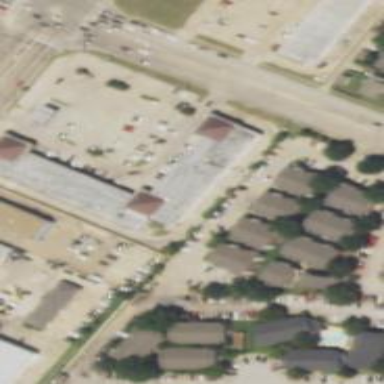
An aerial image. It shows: Flat-roofed retail building.